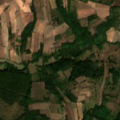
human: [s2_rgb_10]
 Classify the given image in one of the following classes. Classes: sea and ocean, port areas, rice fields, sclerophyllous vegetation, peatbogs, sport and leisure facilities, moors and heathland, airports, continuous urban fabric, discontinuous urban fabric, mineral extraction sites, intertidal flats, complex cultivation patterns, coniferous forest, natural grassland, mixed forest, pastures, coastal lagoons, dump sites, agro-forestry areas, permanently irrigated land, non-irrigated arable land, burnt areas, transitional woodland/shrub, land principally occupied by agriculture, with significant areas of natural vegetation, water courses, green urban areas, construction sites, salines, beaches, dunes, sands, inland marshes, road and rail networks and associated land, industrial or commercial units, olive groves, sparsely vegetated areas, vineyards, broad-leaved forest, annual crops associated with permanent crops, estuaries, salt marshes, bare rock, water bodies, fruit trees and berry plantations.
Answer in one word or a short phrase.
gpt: non-irrigated arable land, complex cultivation patterns, land principally occupied by agriculture, with significant areas of natural vegetation, broad-leaved forest